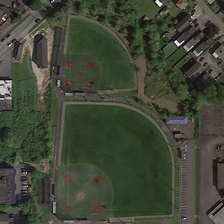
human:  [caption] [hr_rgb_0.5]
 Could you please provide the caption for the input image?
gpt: many green trees and gray buildings are around two baseball fields .

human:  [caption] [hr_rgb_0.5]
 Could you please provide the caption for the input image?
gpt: many green trees and gray buildings are around two baseball fields .

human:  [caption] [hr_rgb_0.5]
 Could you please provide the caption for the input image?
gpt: many green trees and gray buildings are around two baseball fields .

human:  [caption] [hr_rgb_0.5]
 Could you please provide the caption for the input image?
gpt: many green trees and gray buildings are around two baseball fields .

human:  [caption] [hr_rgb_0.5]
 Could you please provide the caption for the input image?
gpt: many green trees and gray buildings are around two baseball fields .